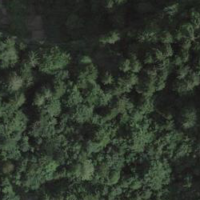
EUNIS habitat code: 43
Species observed at this site:
Campanula trachelium